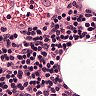
Metastatic tissue present: no